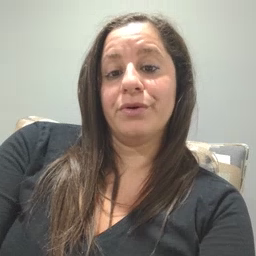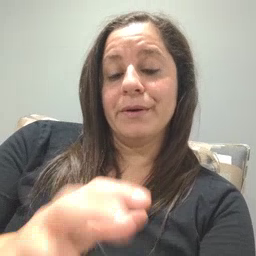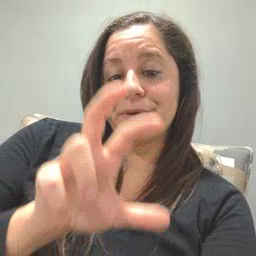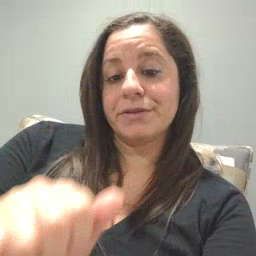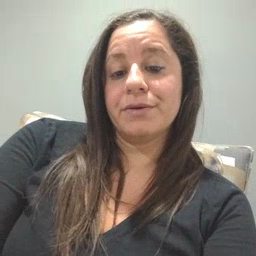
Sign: pizza